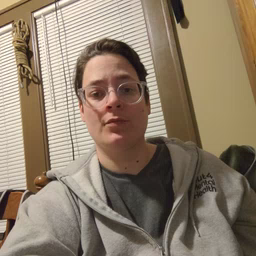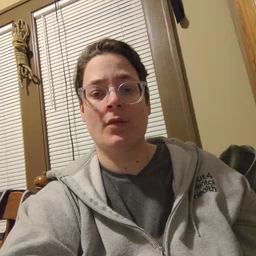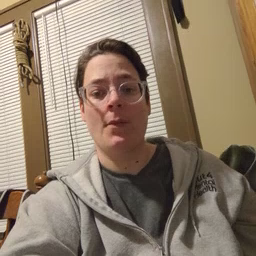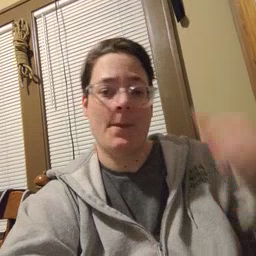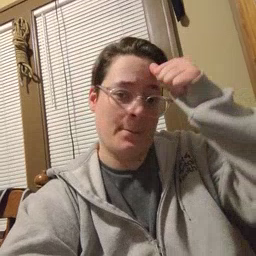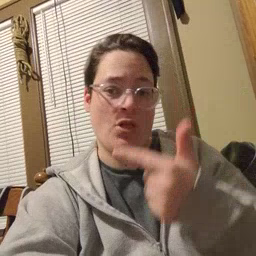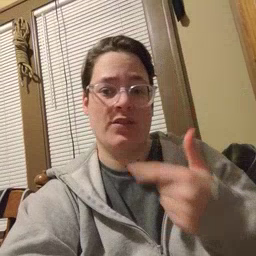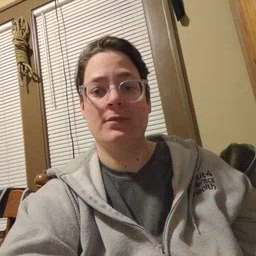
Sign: brother